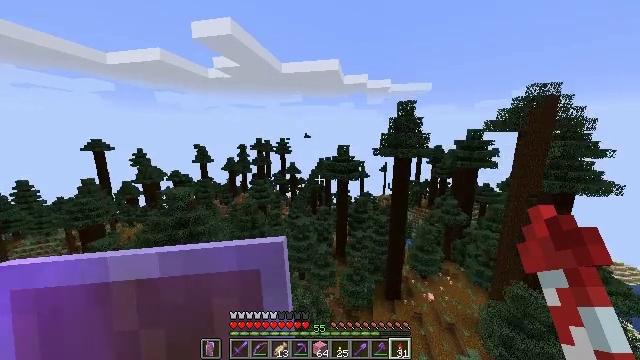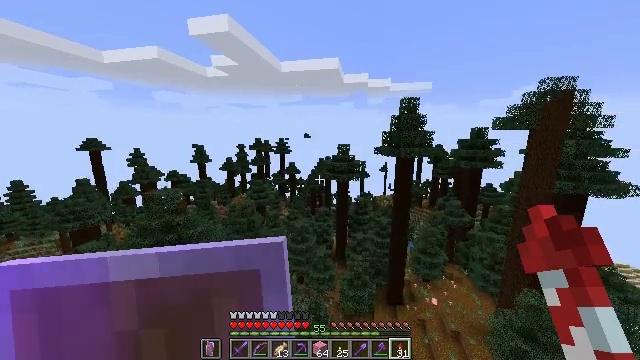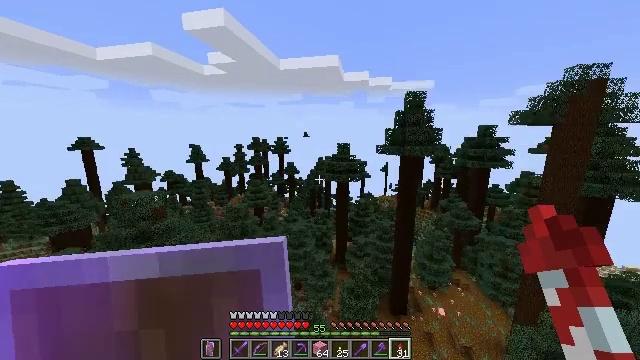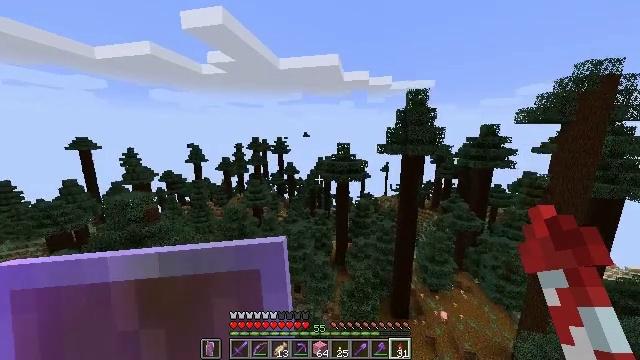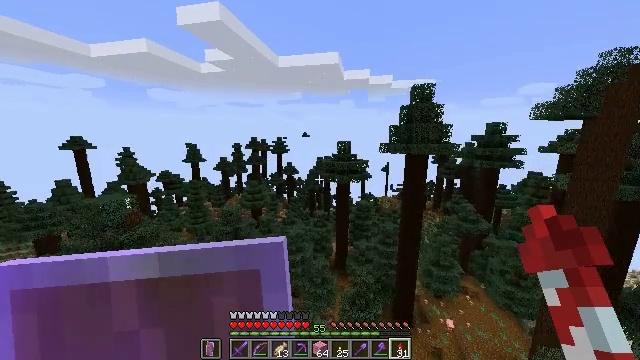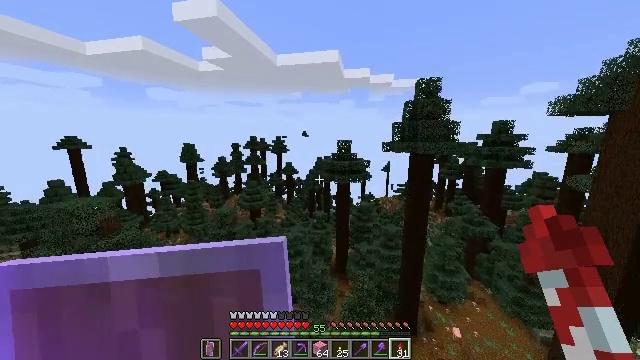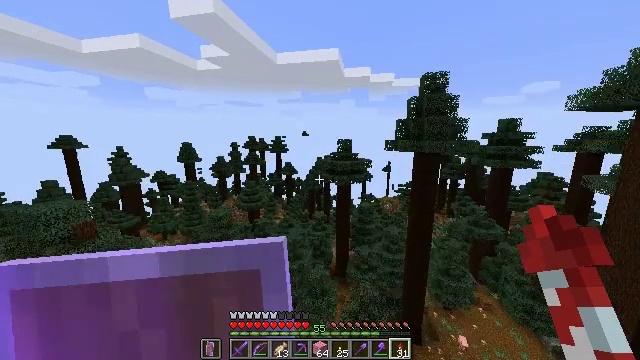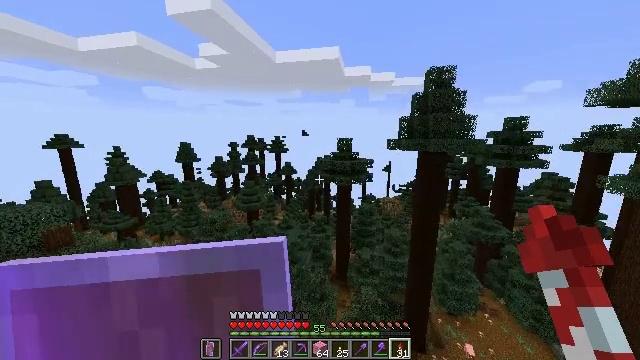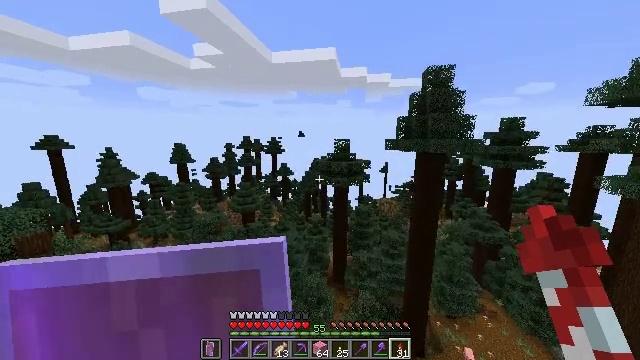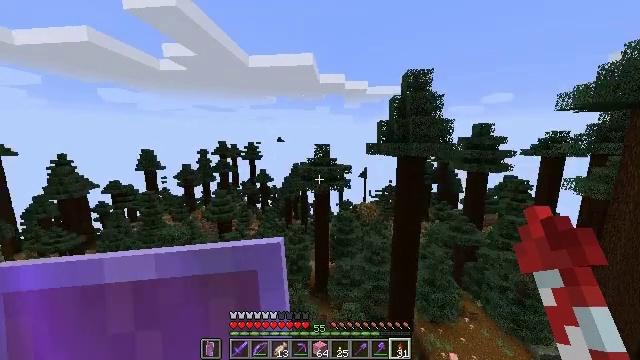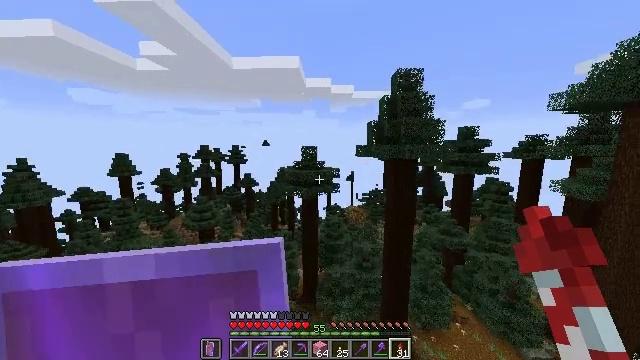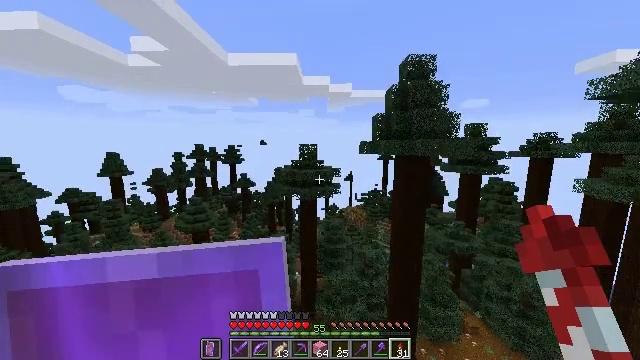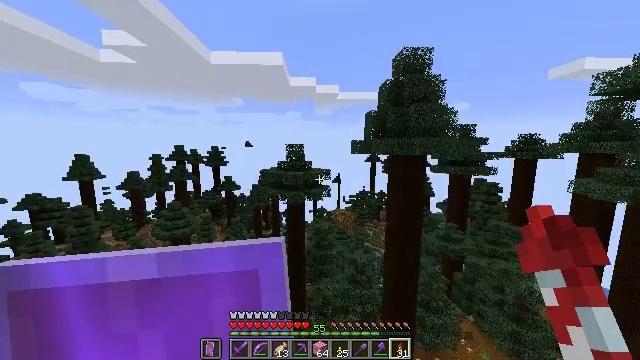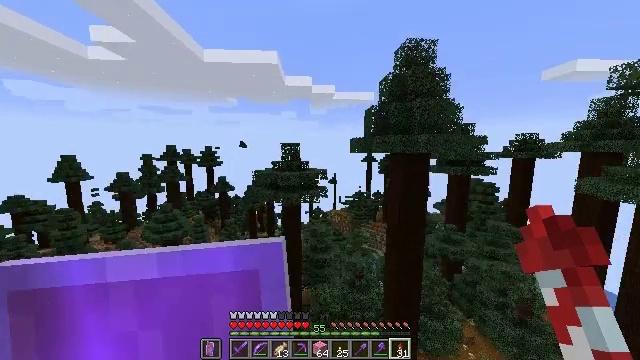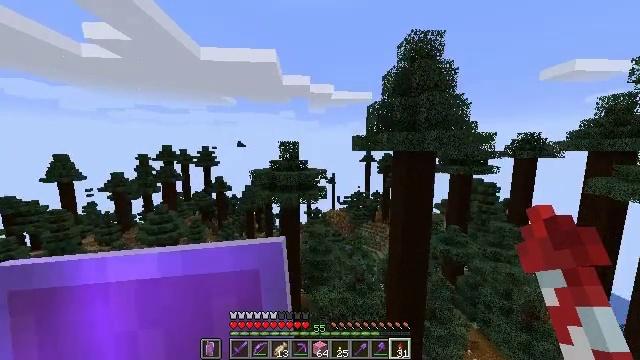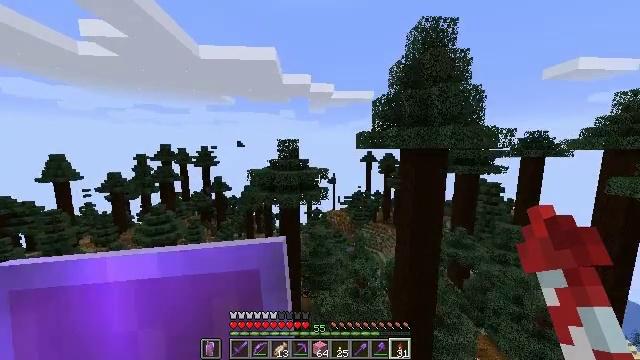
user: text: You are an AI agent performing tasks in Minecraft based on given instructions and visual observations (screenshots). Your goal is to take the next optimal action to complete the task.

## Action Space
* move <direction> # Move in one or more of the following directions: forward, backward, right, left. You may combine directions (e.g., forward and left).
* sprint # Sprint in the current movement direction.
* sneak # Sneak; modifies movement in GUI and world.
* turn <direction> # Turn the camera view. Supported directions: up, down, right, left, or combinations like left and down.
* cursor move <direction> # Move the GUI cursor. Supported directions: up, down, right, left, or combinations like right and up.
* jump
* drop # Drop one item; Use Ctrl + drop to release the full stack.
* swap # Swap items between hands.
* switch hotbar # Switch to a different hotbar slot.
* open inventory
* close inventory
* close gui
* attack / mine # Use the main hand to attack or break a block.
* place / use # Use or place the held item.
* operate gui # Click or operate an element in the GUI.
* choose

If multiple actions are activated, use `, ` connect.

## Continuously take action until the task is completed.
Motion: motion action
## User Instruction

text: craft item pink carpet
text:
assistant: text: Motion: move forward, sprint
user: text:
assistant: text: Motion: move forward, sprint
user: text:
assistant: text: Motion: move forward, sprint
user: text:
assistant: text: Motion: move forward, sprint
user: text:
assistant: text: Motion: move forward, sprint
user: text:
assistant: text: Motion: move forward, sprint
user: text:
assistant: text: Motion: move forward, sprint
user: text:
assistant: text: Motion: move forward, sprint
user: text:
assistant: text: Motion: move forward, sprint, turn right and up
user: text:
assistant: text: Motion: move forward, sprint, turn right and up
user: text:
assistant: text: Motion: move forward, sprint
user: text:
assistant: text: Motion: move forward, sprint, turn right
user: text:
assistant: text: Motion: move forward, sprint, turn right
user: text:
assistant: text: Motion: move forward, sprint
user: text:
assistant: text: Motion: move forward, sprint
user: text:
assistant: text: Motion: move forward, sprint
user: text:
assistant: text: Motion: move forward, sprint
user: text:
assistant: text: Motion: move forward, sprint, turn right
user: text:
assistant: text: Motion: move forward, sprint, turn right and down
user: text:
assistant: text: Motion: move forward, sprint, turn right
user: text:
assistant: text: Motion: move forward, sprint
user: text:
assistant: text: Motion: move forward, sprint, turn right
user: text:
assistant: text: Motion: move forward, sprint
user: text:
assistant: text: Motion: move forward, sprint, turn right
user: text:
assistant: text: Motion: move forward, sprint, turn right
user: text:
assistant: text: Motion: move forward, sprint
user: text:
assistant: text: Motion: move forward, sprint
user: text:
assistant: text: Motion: move forward, sprint
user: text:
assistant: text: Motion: move forward, sprint
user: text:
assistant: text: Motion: move forward, sprint